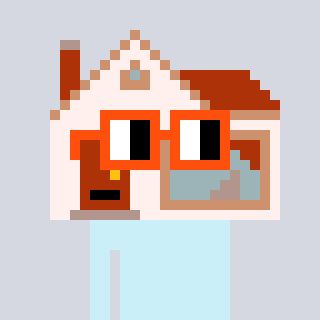
a pixel art character with square orange glasses, a house-shaped head and a yellow-colored body on a cool background